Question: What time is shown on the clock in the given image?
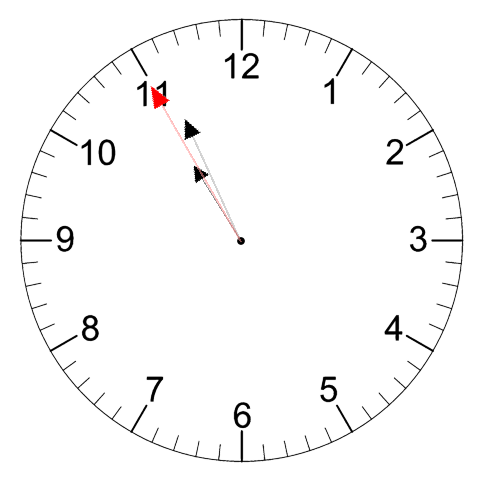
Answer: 10:55:55